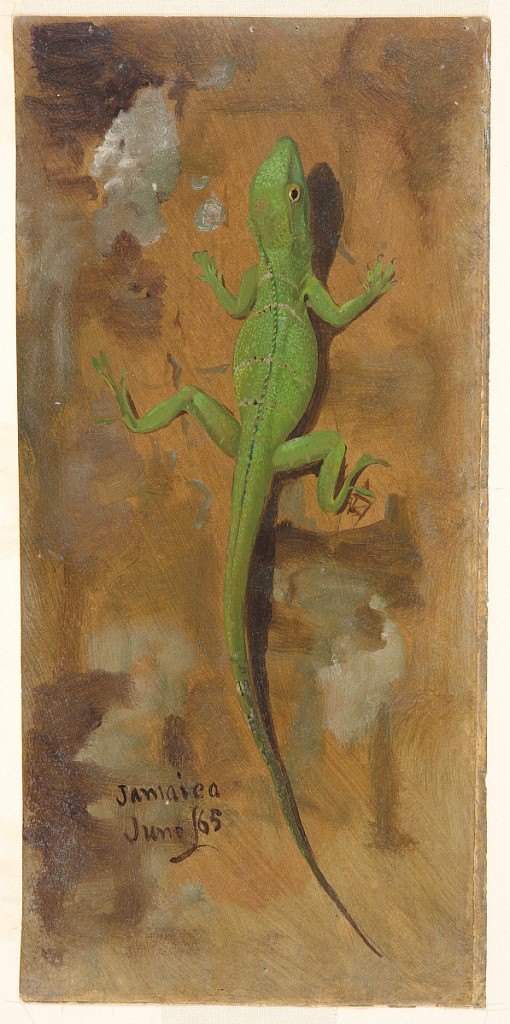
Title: A Lizard, Jamaica
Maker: Frederic Edwin Church, American, 1826–1900
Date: June 1865
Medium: Brush and oil, graphite on paperboard
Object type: Drawing
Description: Sketch of a green lizard climbing a wall in Jamaica. Facing upwards, the lizard's yellow right eye is turned toward the viewer while it secures itself with its sizeable claws on its feet. The lizard's long tail hangs vertically downward and curves to the right. The wall behind it is a splotchy mix of brown and gray hues.